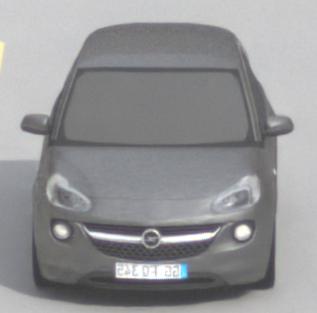
Make: Opel
Model: ADAM 1.2
Detailed model: ADAM
Model produced from: 2013/01
Model produced until: 2014/11
Doors: 3
Color: gray
Road condition: dry road
Daytime: morning or afternoon
Contrast: low contrast